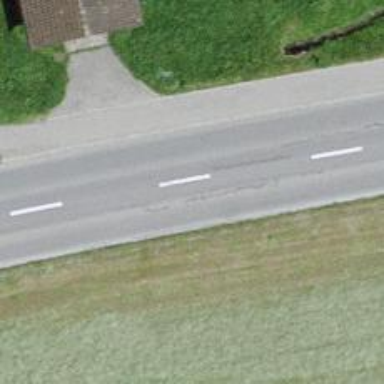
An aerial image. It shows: Secondary road with asphalt surface.